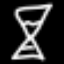
Label: hourglass